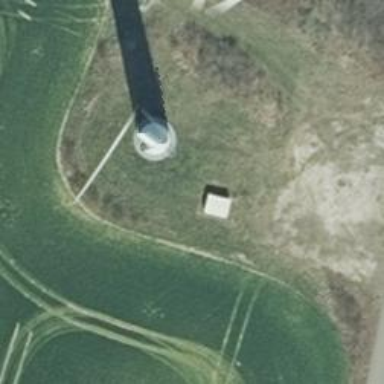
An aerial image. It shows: Wind turbine generator harnessing power from the wind.